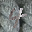
Label: 4